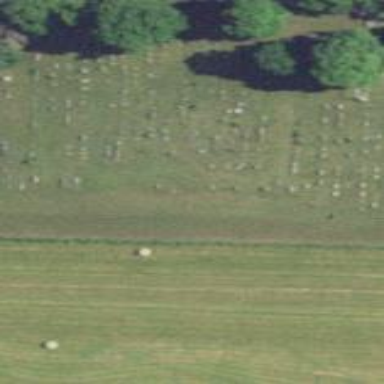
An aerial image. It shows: Cemetery.